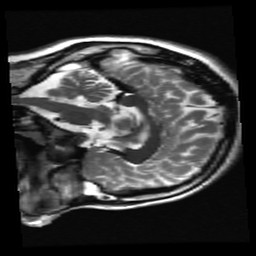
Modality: T2w
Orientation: sagittal
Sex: female
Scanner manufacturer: ge
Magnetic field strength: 3 T
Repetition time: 5 s
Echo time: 0.101 s